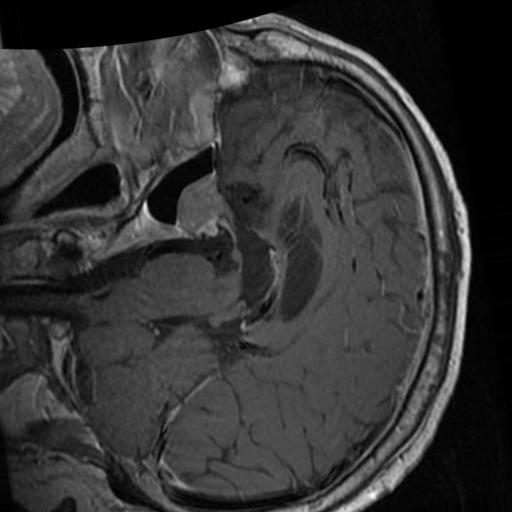
Label: brain_tumor